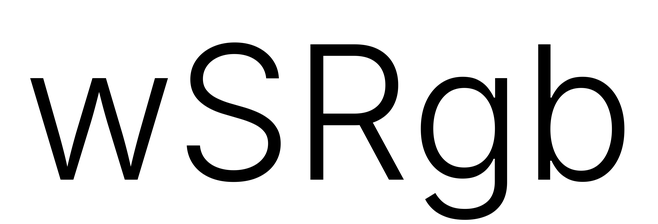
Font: Inter_Light